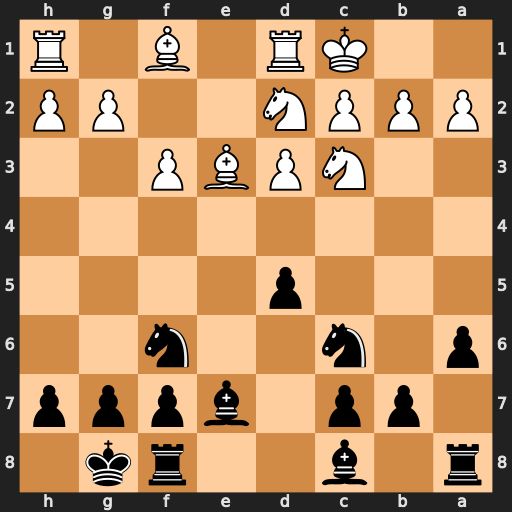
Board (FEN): r1b2rk1/1pp1bppp/p1n2n2/3p4/8/2NPBP2/PPPN2PP/2KR1B1R
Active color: b
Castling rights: -
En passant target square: -
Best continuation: d4 Bxd4 Nxd4